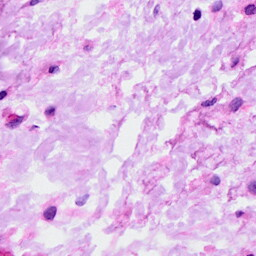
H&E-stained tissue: Ovarian